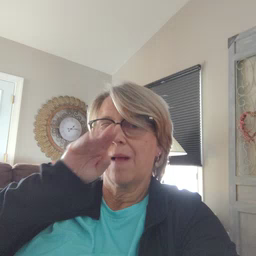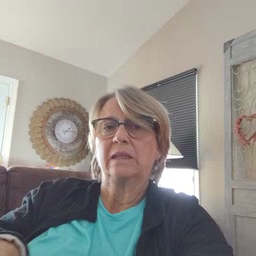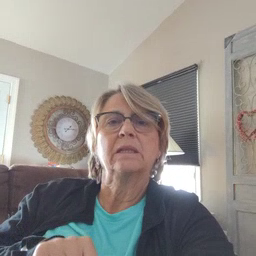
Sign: elephant